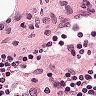
Metastatic tissue present: no